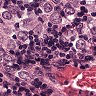
Metastatic tissue present: yes